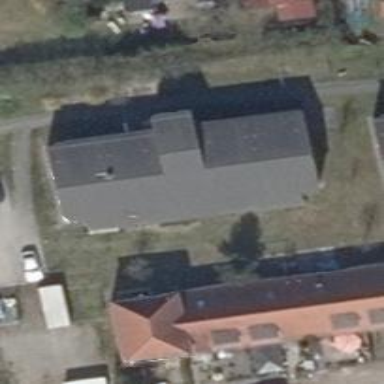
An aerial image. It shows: Image showing building with apartments.